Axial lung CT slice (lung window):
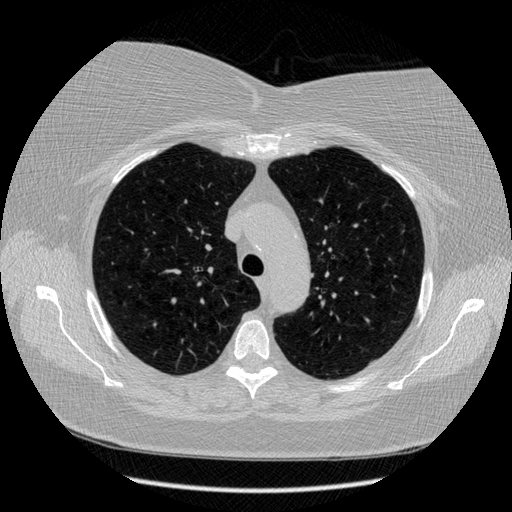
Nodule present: no